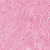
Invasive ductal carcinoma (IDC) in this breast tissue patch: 0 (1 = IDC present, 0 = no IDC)